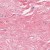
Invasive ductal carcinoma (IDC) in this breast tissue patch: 0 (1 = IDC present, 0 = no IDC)